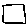
Label: square